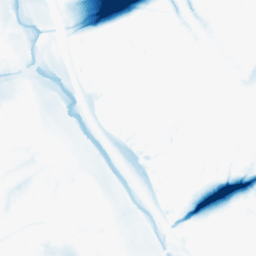
Category: morphological
Decomposition family: morphological_ellipse
Decomposition parameters: operation: closing
width: 50
height: 50
Upsampling method: quartic
Upsampling parameters: scale: 4
Upsampling scale: 4